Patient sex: F
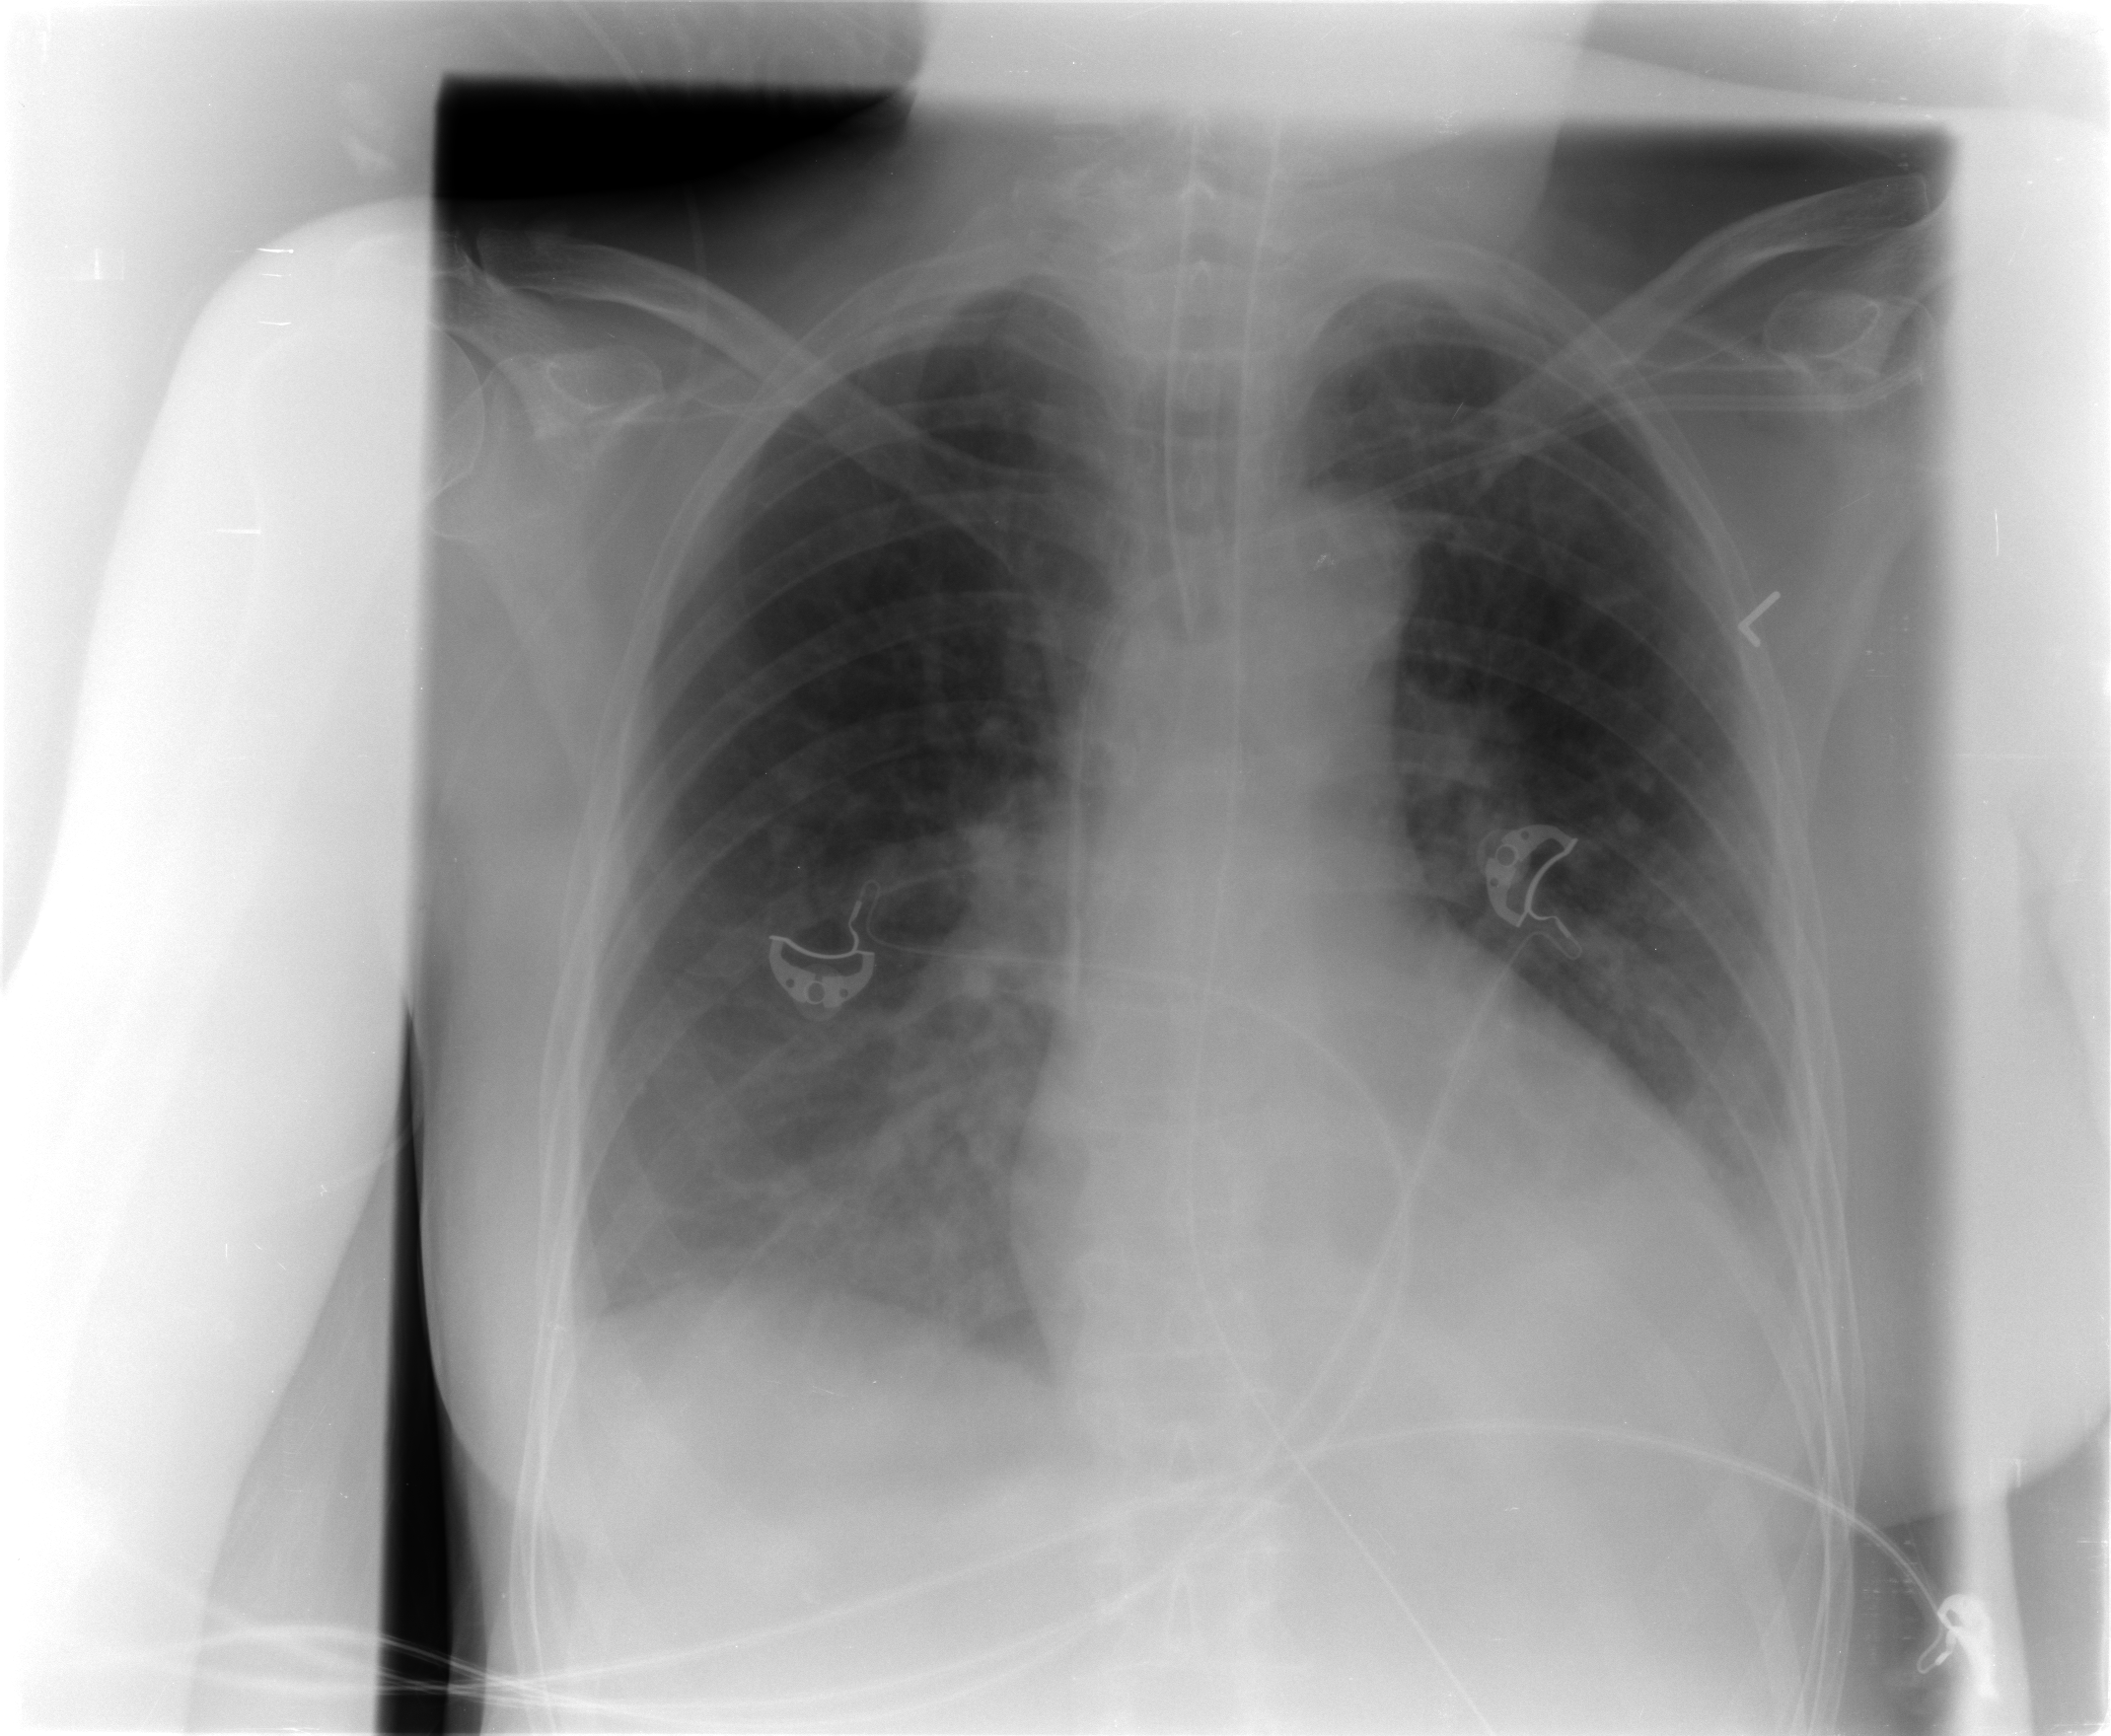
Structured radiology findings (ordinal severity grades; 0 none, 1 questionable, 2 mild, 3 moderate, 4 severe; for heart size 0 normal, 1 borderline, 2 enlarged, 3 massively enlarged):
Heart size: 0
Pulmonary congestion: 0
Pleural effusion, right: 2
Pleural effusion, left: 2
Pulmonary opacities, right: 2
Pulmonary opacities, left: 0
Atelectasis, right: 2
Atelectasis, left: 0